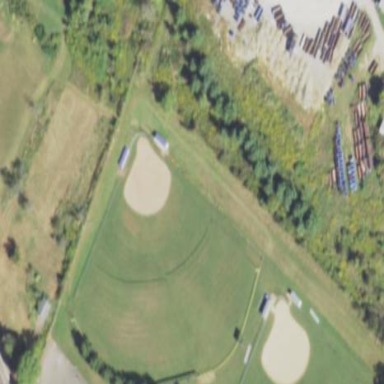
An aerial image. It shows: Baseball pitch for leisure land.